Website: macys
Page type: delivery-shipping
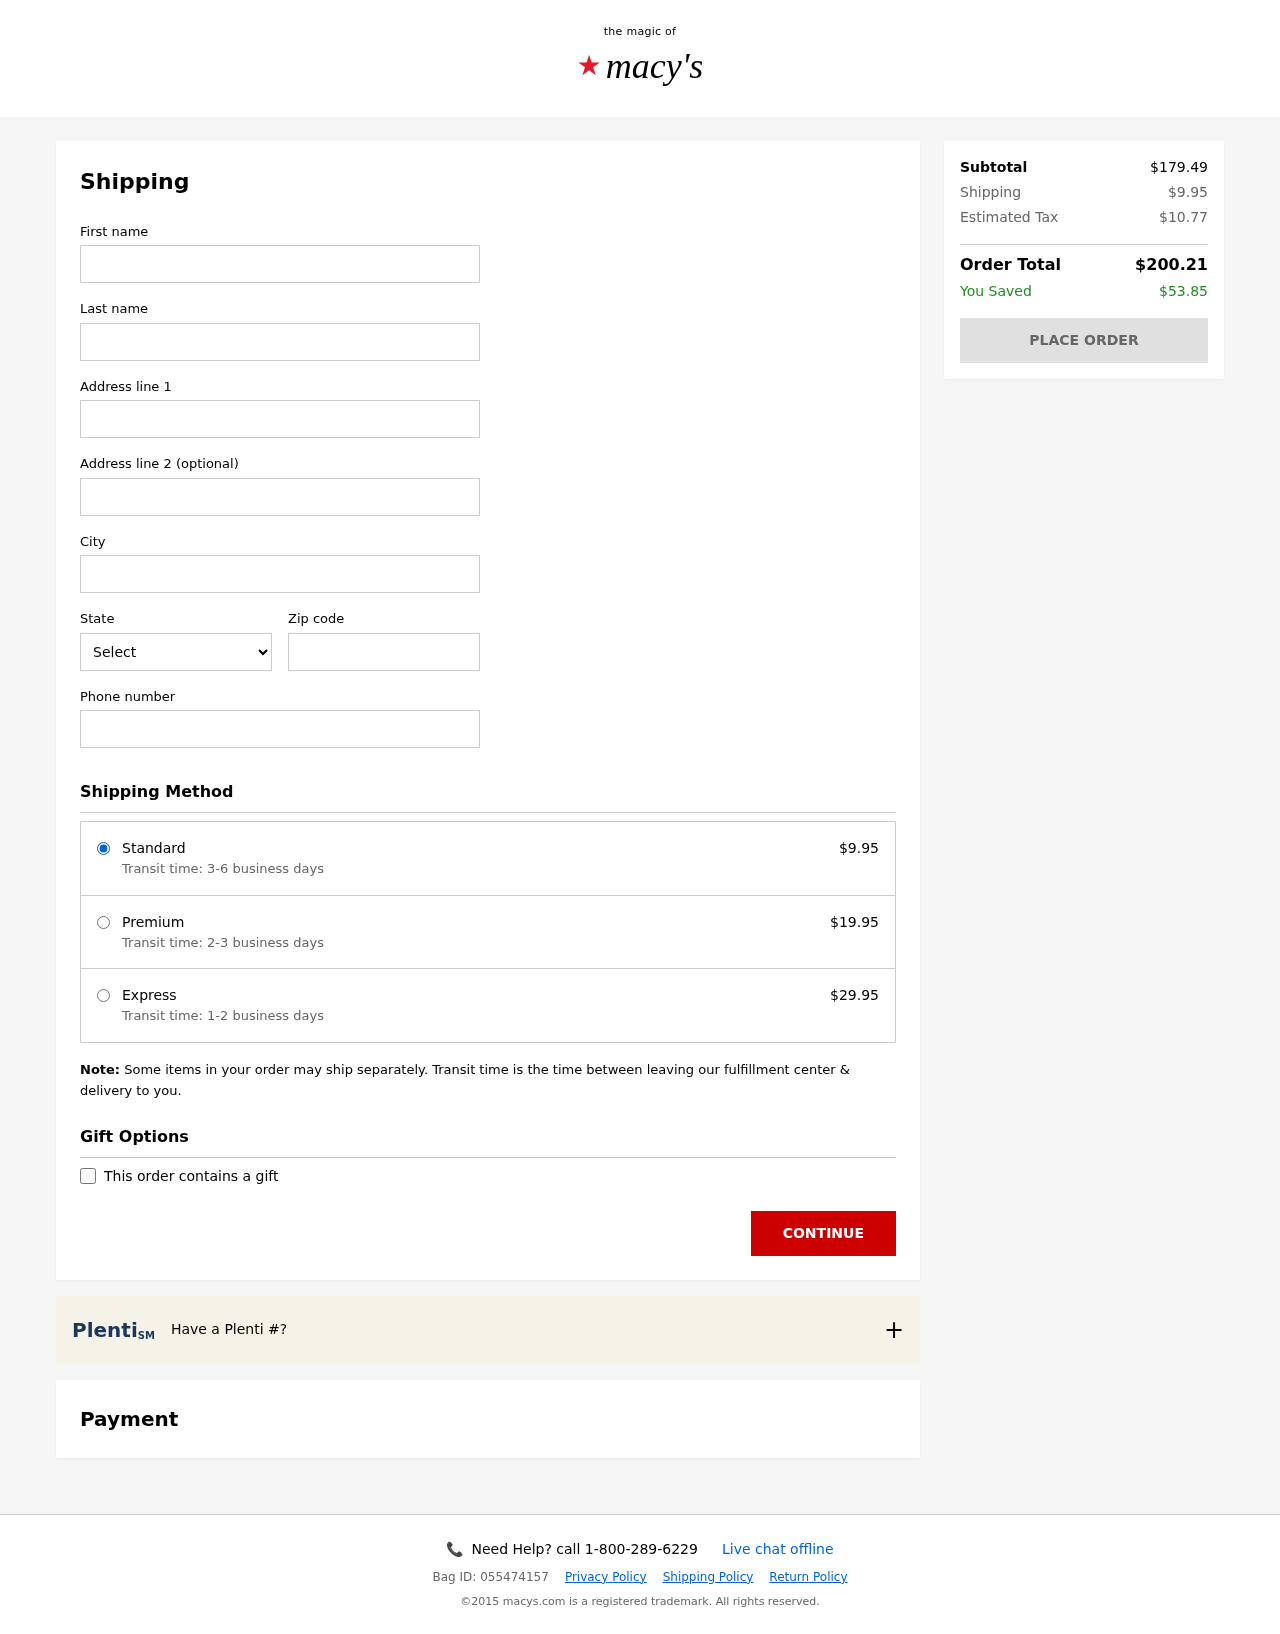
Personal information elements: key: PII_CITY
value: East Eric
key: PII_FIRSTNAME
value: Mark
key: PII_LASTNAME
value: Mccormick
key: PII_PHONE
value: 6572775342
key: PII_POSTCODE
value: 30233
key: PII_STATE_ABBR
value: AL
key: PII_STREET
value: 2349 Craig Via Suite 667
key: PII_STREET2
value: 1228 Estrada Pine Suite 368
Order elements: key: ORDER_SHIPPING_COST
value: $9.95
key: ORDER_SHIPPING_PREMIUM
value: $19.95
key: ORDER_SHIPPING_EXPRESS
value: $29.95
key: ORDER_SUBTOTAL
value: $179.49
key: ORDER_TAX
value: $10.77
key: ORDER_TOTAL
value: $200.21
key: ORDER_SAVINGS
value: $53.85